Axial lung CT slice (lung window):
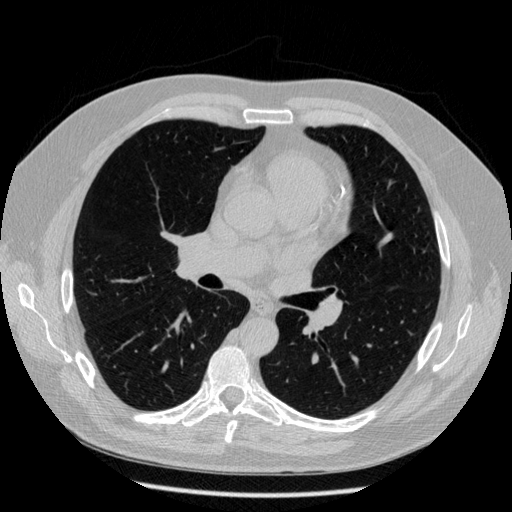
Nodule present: no